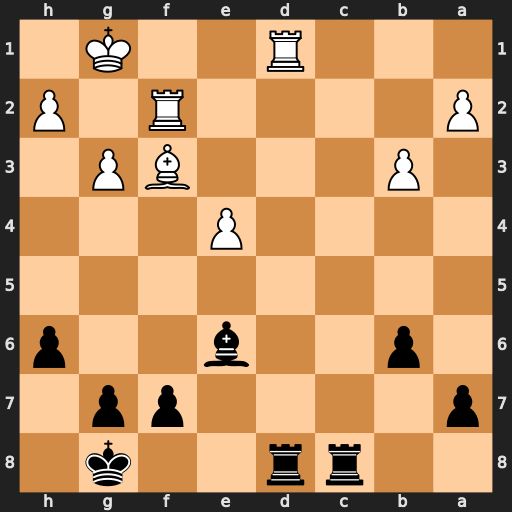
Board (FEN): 2rr2k1/p4pp1/1p2b2p/8/4P3/1P3BP1/P4R1P/3R2K1
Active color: b
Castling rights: -
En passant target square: -
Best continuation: Rxd1+ Bxd1 Rc1